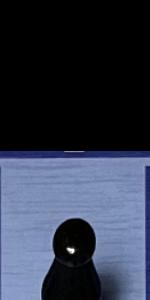
Label: Empty